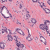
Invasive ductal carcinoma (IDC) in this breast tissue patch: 1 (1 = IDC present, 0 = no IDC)